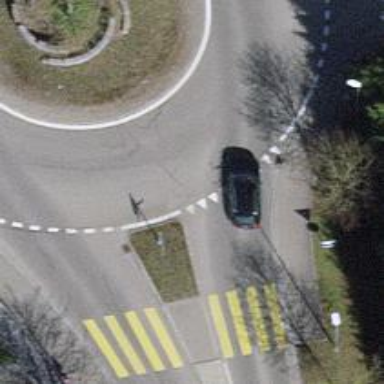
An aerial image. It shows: Road with "give way" sign.